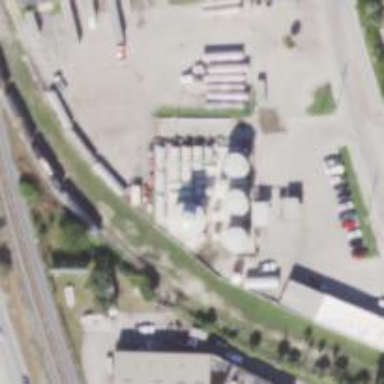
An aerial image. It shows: Storage tank with man-made structure.